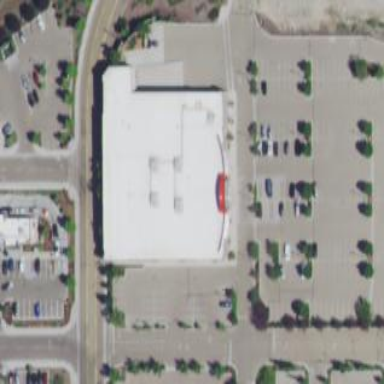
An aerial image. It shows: Mall building.